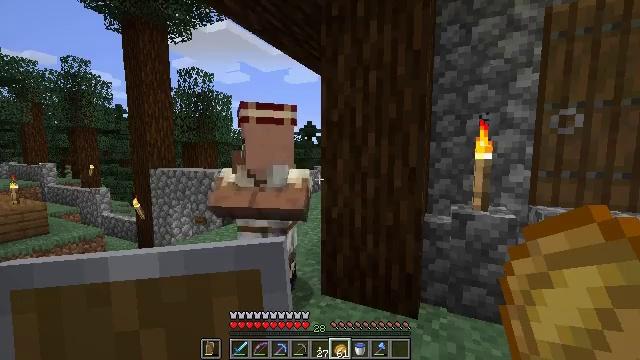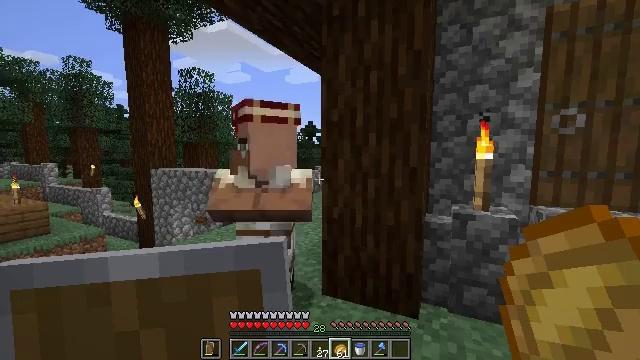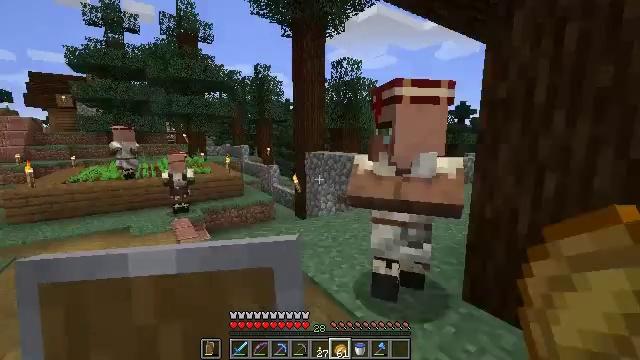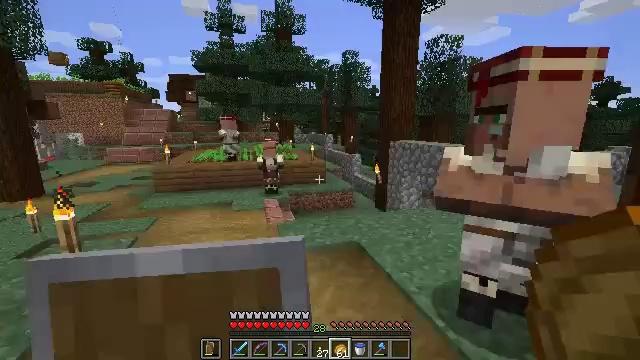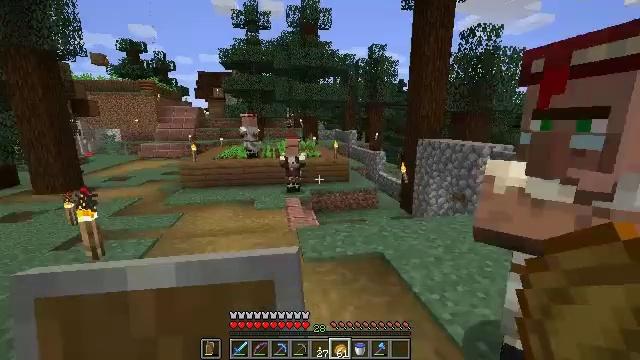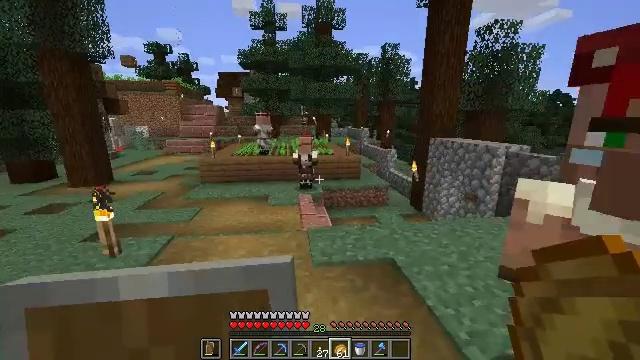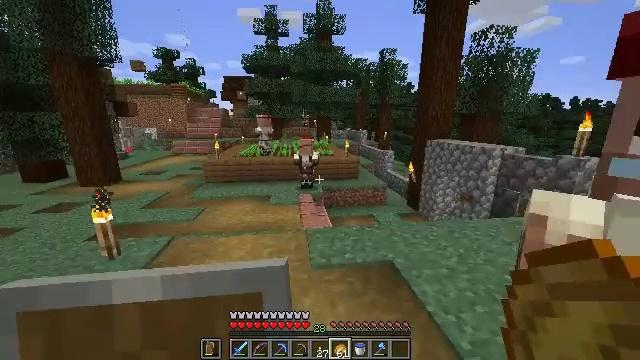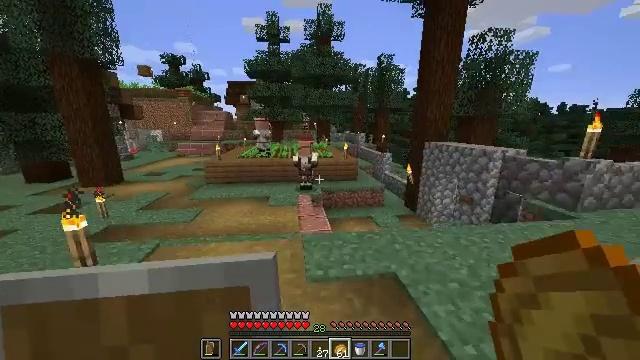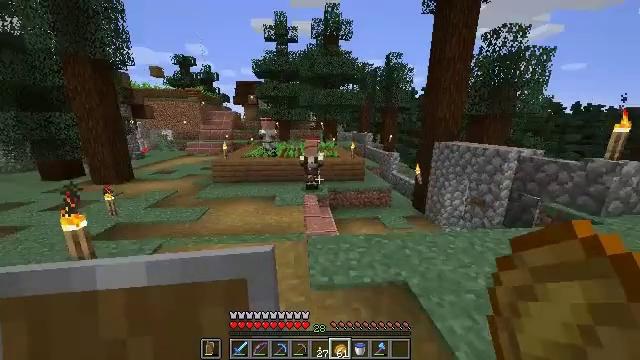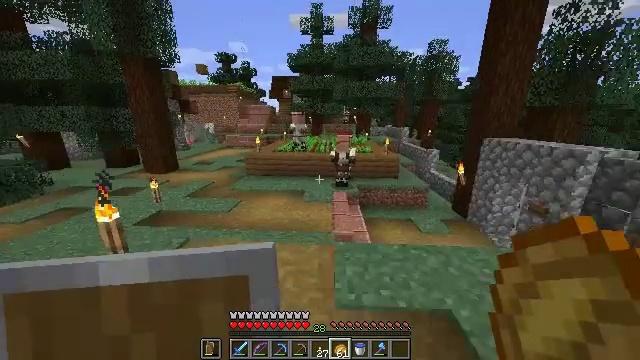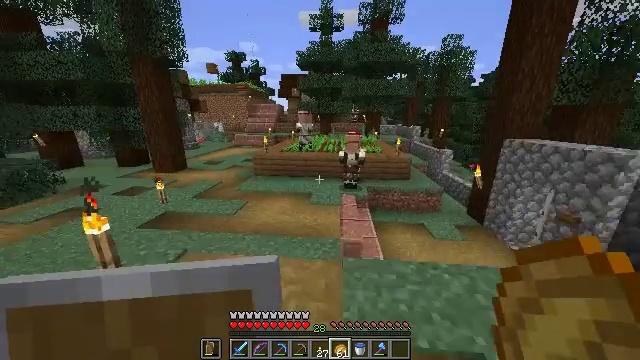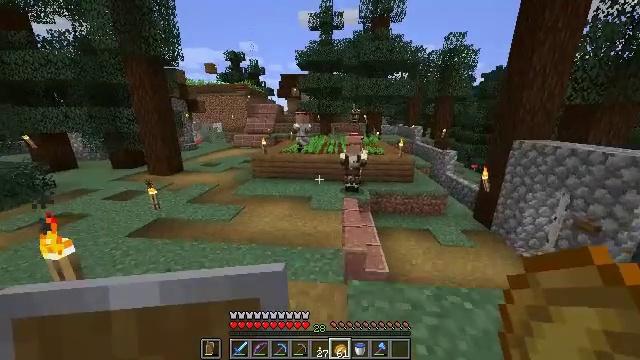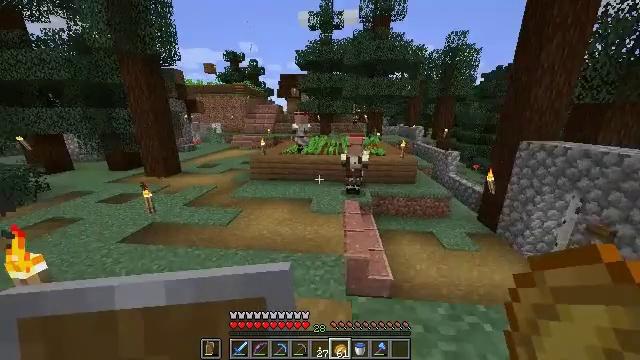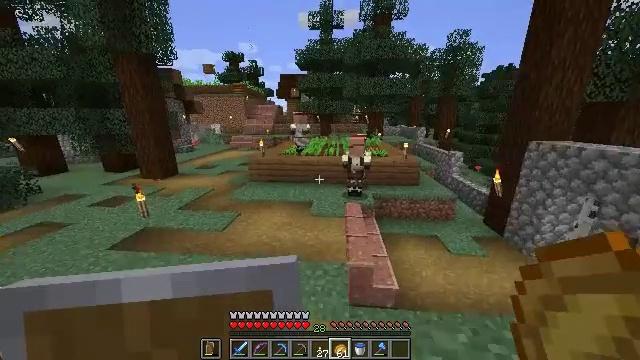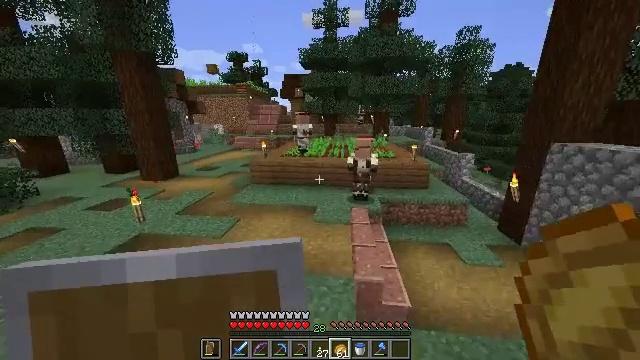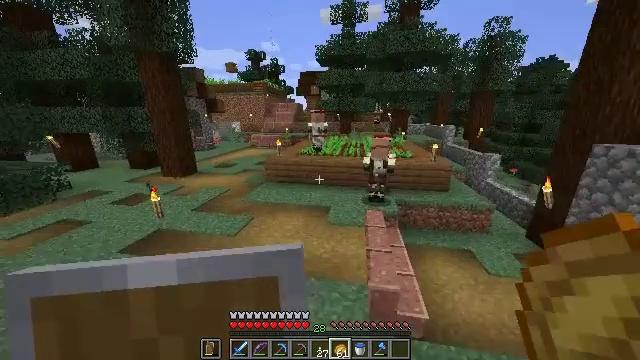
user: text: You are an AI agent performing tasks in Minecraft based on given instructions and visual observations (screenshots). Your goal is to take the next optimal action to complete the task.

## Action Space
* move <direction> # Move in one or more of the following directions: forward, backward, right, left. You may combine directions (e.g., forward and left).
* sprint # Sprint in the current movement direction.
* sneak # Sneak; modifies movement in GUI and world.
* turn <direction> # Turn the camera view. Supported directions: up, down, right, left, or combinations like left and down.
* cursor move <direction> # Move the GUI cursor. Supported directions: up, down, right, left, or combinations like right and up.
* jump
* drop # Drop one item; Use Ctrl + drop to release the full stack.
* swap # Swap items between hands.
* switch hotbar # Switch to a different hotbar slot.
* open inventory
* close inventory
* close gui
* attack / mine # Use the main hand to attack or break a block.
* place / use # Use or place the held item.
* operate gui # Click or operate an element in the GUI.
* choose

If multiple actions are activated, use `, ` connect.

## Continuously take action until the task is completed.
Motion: motion action
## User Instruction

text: Put together melon slices to craft a melon.
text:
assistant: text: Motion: no_op
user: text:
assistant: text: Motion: move forward, turn left and down
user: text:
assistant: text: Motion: move forward, turn left and down
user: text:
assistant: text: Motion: move forward, sprint, turn left
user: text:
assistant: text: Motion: move forward, sprint, turn left and down
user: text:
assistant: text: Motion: move forward
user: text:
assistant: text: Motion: move forward
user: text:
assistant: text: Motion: move forward, turn left
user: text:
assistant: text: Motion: move forward, turn left and down
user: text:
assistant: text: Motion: move forward, turn left
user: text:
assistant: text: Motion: move forward
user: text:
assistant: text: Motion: move forward
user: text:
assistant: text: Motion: move forward
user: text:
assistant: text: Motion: move forward, turn left
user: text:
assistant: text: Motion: move forward, turn left
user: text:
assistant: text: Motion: move forward, turn left
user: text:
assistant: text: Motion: move forward
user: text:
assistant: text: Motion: move forward, jump
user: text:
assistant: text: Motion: move forward, jump
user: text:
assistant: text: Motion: move forward, jump
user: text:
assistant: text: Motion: move forward
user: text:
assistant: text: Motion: move forward
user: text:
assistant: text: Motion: move forward
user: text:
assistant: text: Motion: move forward
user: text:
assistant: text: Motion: move forward
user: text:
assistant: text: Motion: move forward
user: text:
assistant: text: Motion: move forward, turn left
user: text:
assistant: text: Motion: move forward, turn left
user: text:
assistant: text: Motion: move forward, turn left
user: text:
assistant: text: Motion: move forward, turn left